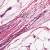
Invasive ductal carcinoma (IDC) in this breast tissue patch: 0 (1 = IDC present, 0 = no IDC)